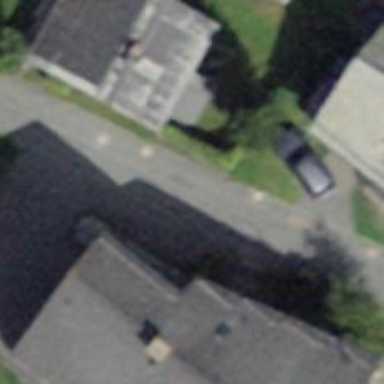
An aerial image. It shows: Residential road with asphalt surface.